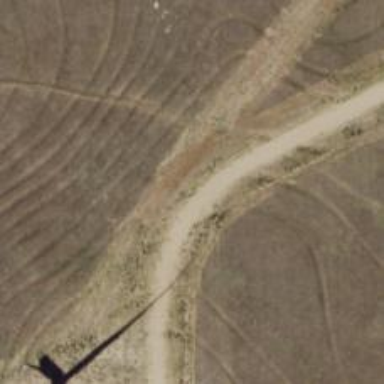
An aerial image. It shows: Road specifically designated for service vehicles within wind farm.